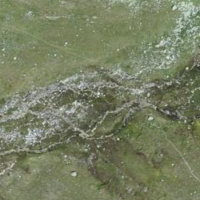
EUNIS habitat code: 26
Species observed at this site:
Arcyptera fusca
Bistorta vivipara
Rana temporaria